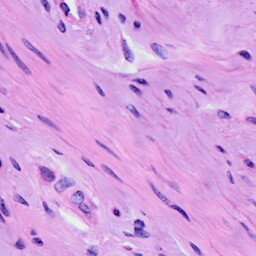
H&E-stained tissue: Cervix